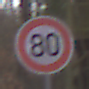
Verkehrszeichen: Geschwindigkeit80
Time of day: MorningAfternoon
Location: Outdoor (Nature)
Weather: Overcast
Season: Autumn
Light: Natural